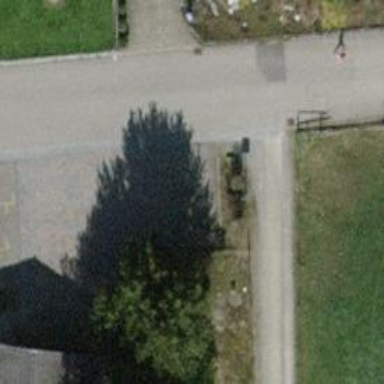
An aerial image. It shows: Parking area with surface.